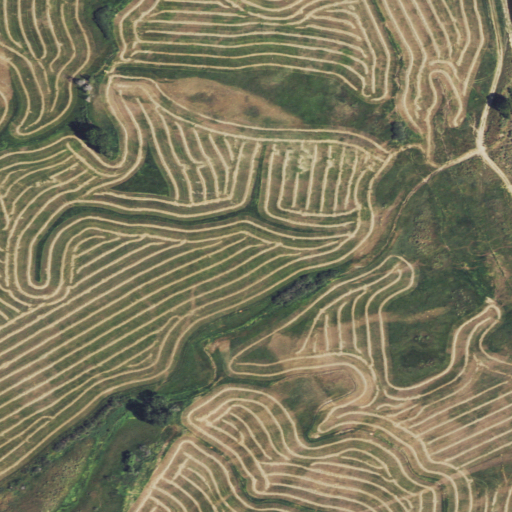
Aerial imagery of valley in Wyoming named Blydenburg Draw containing pasture and woody wetlands